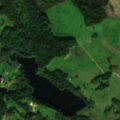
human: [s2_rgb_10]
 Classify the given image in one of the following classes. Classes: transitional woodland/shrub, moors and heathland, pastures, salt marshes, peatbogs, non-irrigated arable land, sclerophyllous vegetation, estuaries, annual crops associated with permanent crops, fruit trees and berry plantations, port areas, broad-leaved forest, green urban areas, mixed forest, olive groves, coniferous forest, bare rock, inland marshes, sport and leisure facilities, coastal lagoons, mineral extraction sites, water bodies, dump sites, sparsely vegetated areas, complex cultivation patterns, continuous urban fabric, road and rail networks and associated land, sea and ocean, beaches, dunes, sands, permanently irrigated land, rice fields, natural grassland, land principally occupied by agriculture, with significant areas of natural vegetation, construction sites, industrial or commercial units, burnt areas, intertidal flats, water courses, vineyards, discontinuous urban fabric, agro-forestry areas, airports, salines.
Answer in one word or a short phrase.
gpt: non-irrigated arable land, land principally occupied by agriculture, with significant areas of natural vegetation, broad-leaved forest, water bodies